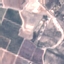
Land use / land cover class: PermanentCrop